Question: Count the number of objects in the diagram.
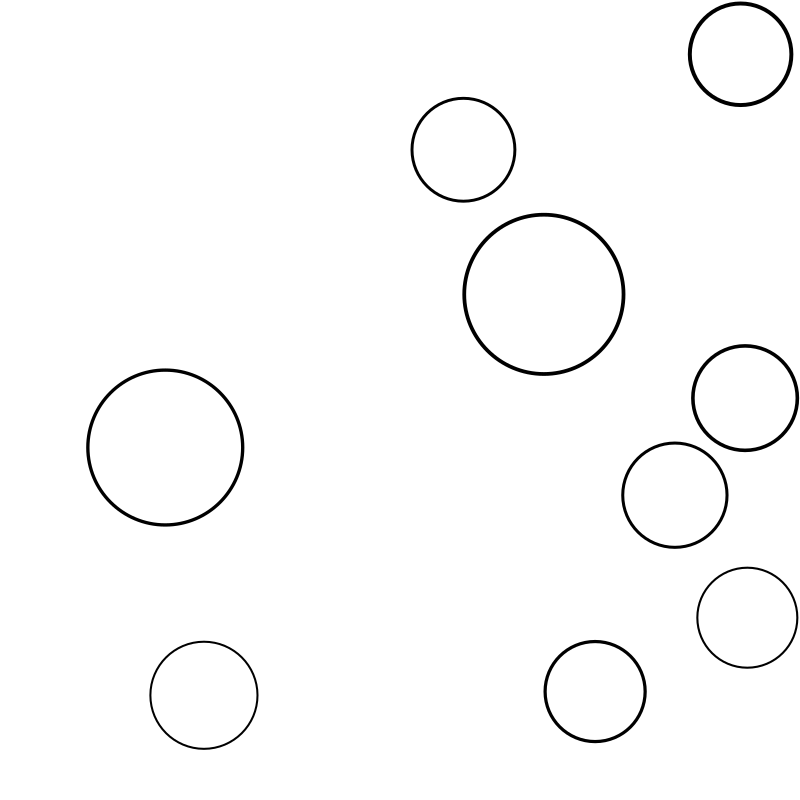
Answer: 9